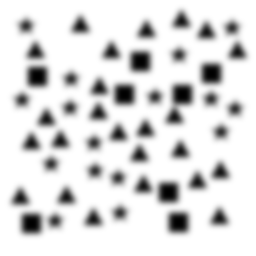
Squares: 8
Triangles: 24
Stars: 16
Total shapes: 48